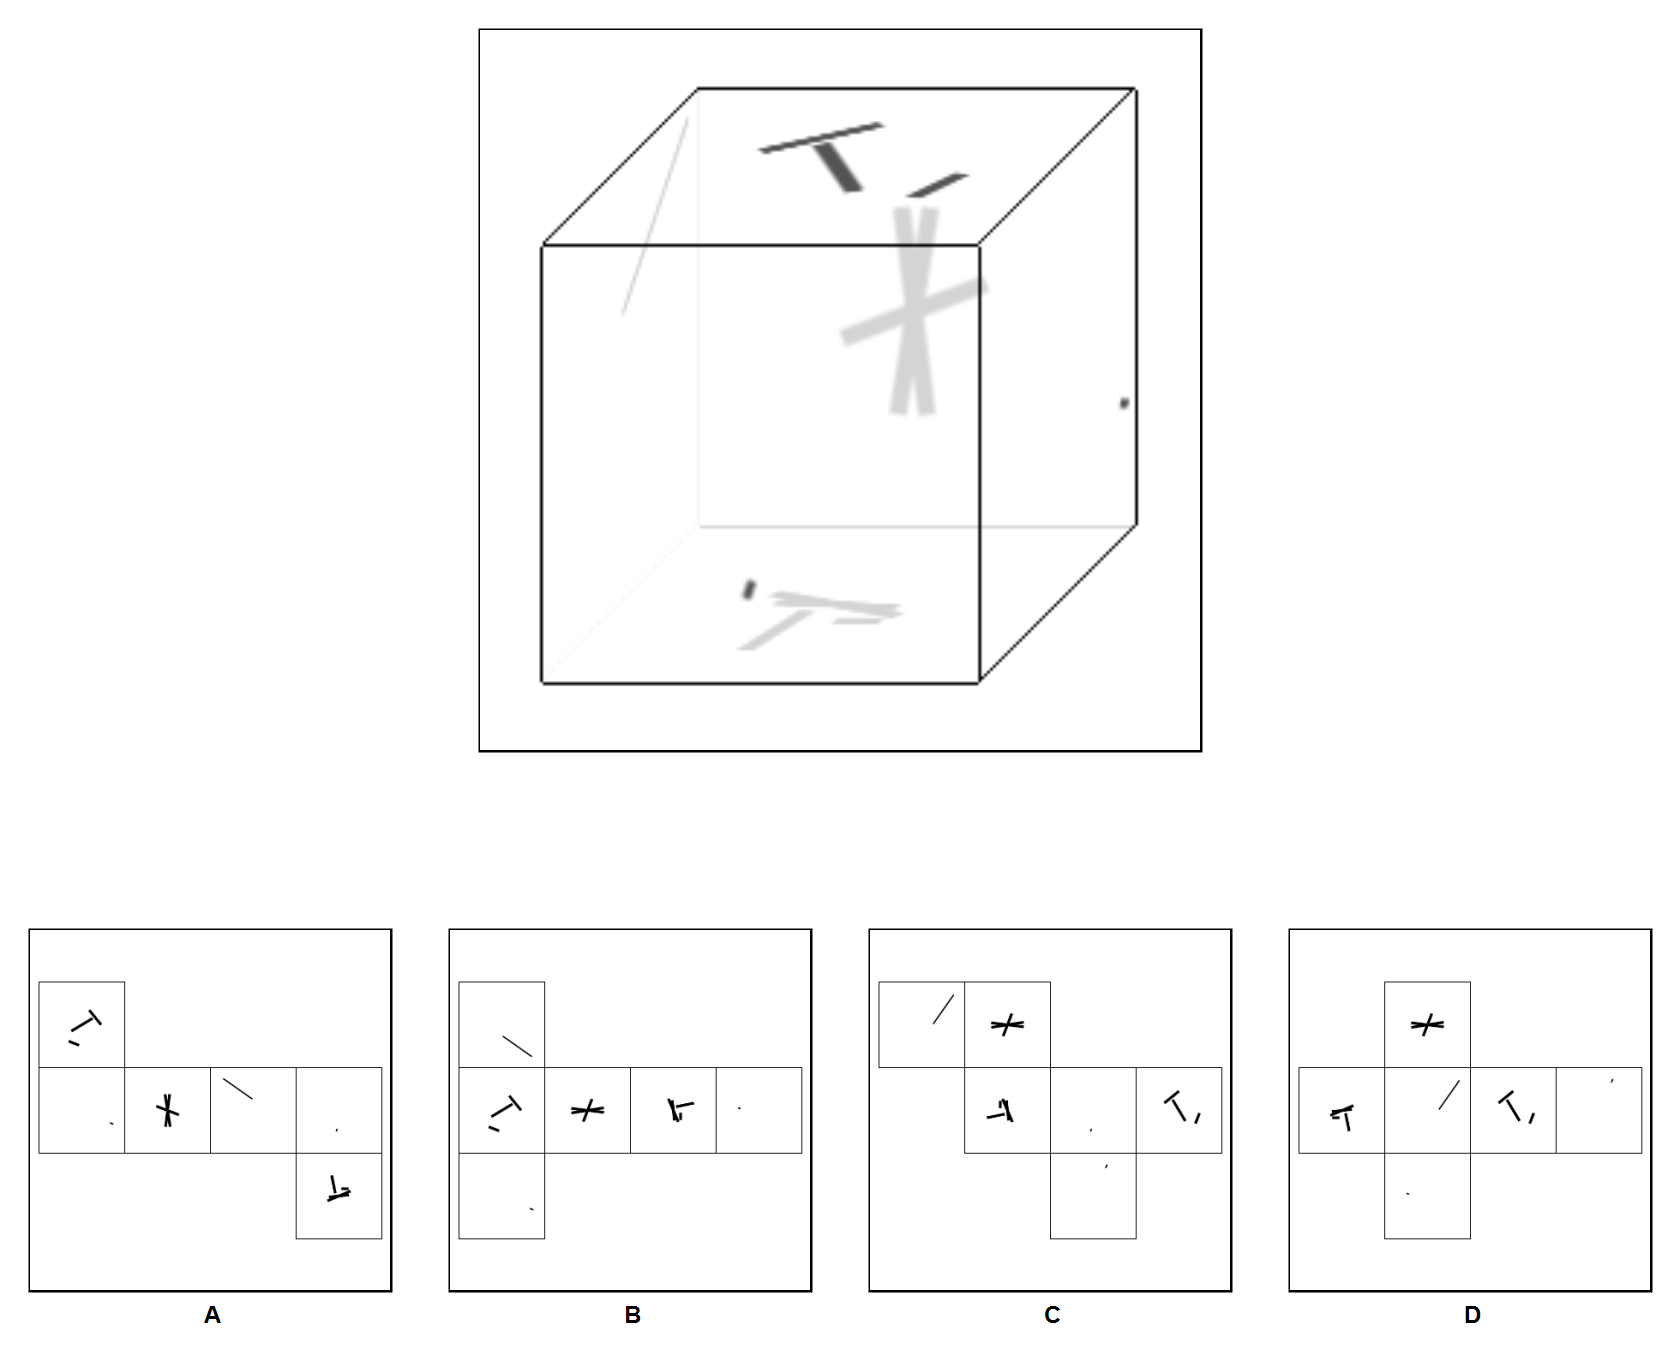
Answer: C